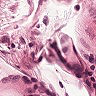
Metastatic tissue present: no